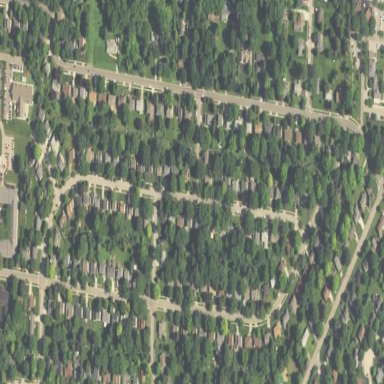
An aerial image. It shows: Residential area within neighborhood.